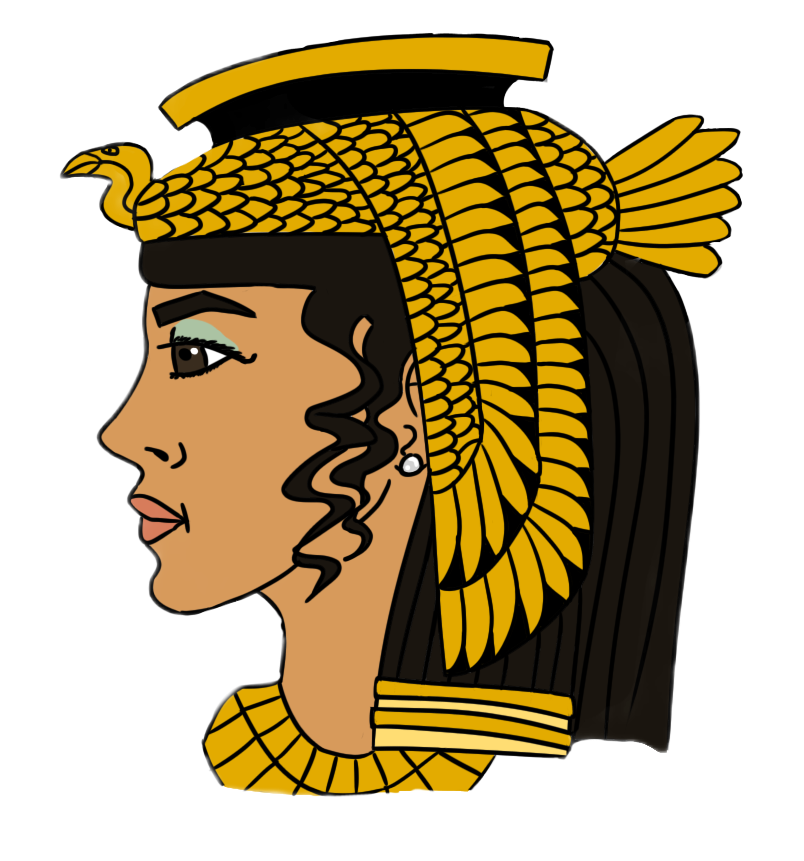
Label: 4_Yes_Chad